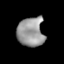
Tissue: lung
Cell type: Endothelial cells
Senescence score: 0.2392
Nuclear area (px): 762
Mean DAPI intensity: 152.975